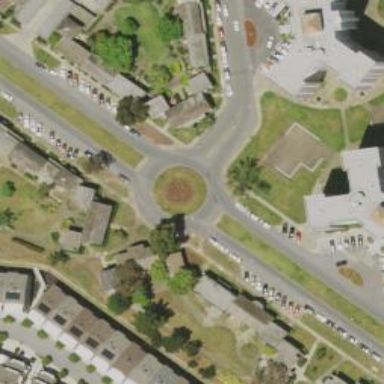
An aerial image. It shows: Residential road that intersects with roundabout.